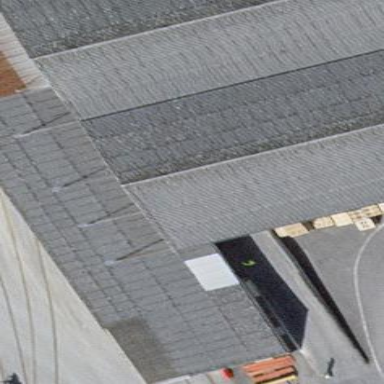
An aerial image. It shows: View of roof of building.